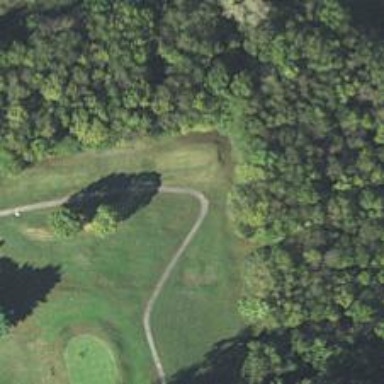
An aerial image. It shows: Path designated for golf carts.